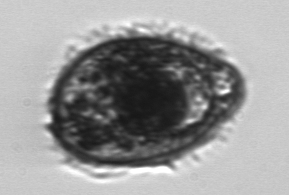
Label: Pleuronema